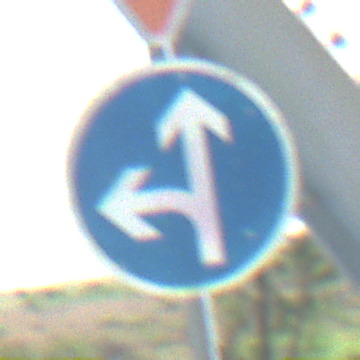
Verkehrszeichen: VorgeschriebeneFahrtrichtungGeradeausOderLinks
Zusatzzeichen oben: VorfahrtGewaehren
Umgebung: Outdoor, Special
Tageszeit: MorningAfternoon
Wetter: Clear
Licht: Natural
Jahreszeit: NotSpecified
Kontrast: HighContrast